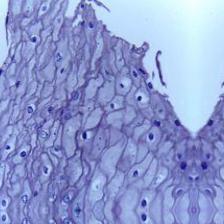
Diagnosis: Normal